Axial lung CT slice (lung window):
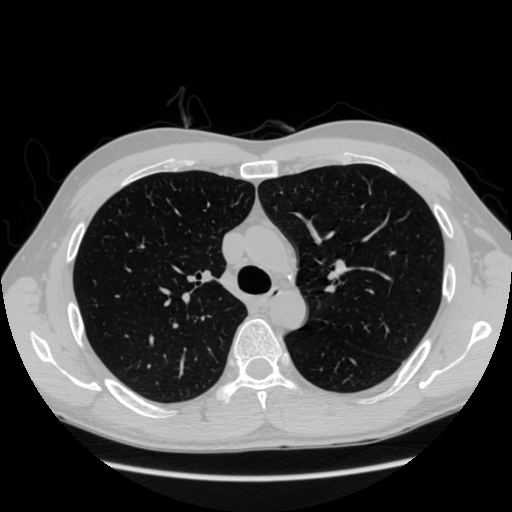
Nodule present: no